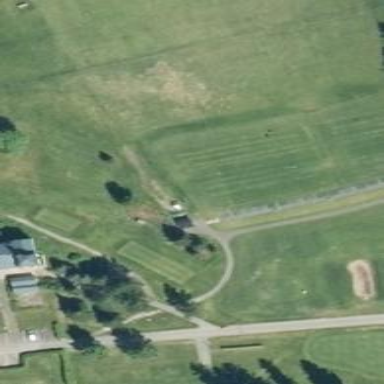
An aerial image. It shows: Golf tee.